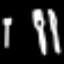
Label: fork